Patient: sex M, age 60
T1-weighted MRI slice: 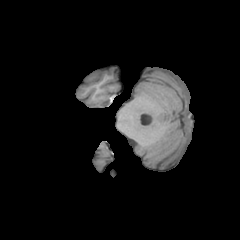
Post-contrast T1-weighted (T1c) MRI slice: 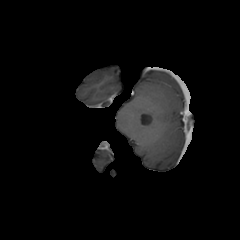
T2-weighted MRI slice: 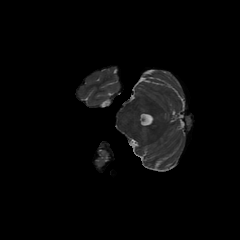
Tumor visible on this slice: no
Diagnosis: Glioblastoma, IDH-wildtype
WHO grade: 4